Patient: sex M, age 65
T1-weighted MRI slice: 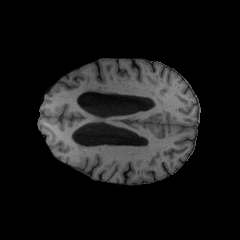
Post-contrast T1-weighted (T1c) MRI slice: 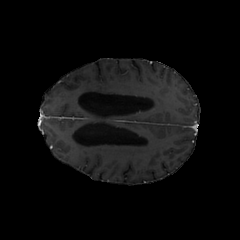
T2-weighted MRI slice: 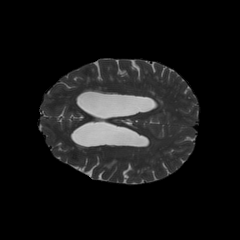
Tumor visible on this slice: no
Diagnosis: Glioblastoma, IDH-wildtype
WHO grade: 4